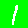
Digit: 1